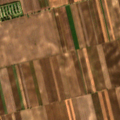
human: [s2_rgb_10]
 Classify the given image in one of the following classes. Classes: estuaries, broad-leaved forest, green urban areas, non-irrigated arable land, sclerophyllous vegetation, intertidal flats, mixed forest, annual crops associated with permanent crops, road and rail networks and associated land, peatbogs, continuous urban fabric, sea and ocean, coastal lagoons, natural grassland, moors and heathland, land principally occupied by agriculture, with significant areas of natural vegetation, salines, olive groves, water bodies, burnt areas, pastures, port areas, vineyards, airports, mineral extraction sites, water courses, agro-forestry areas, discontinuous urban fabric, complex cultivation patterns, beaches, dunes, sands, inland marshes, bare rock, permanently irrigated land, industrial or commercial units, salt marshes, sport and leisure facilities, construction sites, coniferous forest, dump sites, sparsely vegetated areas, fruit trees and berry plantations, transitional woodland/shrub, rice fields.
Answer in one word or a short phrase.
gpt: non-irrigated arable land, complex cultivation patterns